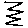
Label: zigzag